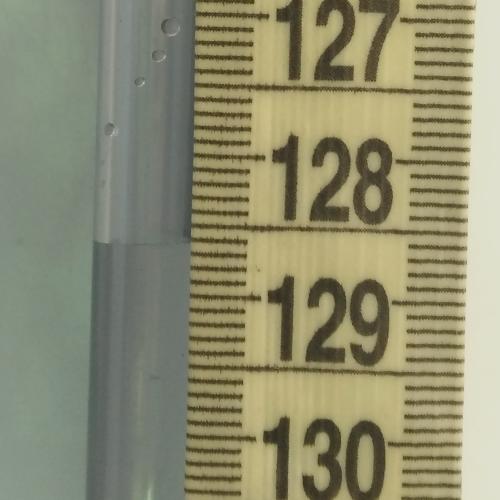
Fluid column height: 128.6 cm